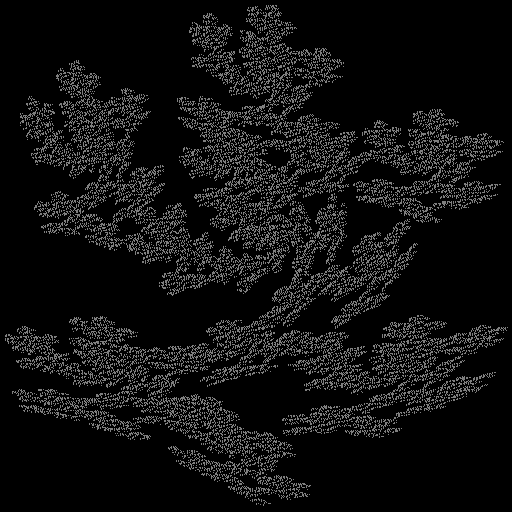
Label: pinetree